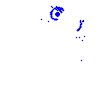
Particle: pion